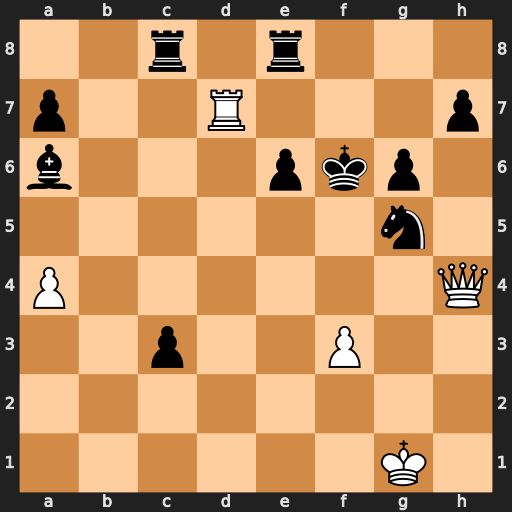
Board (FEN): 2r1r3/p2R3p/b3pkp1/6n1/P6Q/2p2P2/8/6K1
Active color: w
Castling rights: -
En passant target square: -
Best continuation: Qf4#